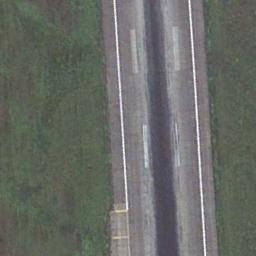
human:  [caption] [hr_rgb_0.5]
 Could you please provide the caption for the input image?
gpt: The runway is on the grass .

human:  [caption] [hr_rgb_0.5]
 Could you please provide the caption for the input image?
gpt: There is a green lawn next to the runway, With white dashes of varying thickness on the runway .

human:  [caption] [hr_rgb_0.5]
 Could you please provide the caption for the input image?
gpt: The runway goes through the lawn .

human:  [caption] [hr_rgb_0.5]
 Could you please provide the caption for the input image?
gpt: The runway is surrounded by grass .

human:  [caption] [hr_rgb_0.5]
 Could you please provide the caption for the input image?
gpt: There are green meadows beside the runway .